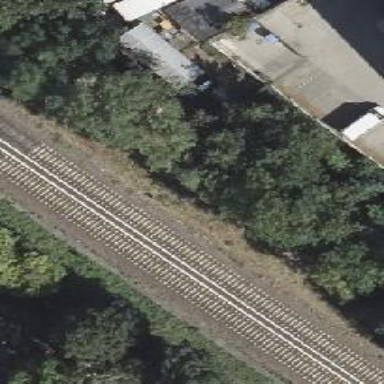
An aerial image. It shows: Railway milestone.